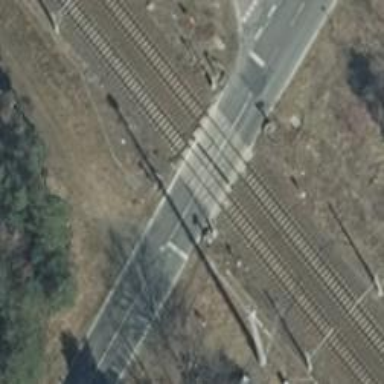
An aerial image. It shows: Level crossing with both lights and saltire in place.